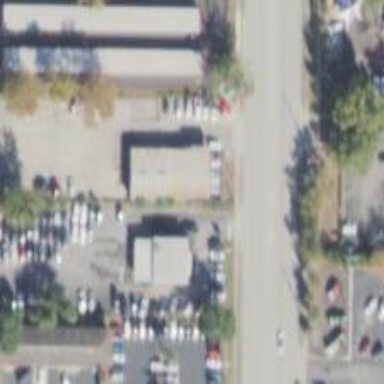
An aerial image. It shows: Car rental service.